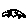
Label: car